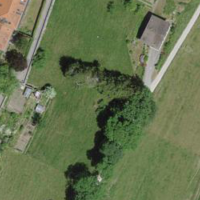
EUNIS habitat code: 55
Species observed at this site:
Maniola jurtina